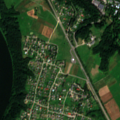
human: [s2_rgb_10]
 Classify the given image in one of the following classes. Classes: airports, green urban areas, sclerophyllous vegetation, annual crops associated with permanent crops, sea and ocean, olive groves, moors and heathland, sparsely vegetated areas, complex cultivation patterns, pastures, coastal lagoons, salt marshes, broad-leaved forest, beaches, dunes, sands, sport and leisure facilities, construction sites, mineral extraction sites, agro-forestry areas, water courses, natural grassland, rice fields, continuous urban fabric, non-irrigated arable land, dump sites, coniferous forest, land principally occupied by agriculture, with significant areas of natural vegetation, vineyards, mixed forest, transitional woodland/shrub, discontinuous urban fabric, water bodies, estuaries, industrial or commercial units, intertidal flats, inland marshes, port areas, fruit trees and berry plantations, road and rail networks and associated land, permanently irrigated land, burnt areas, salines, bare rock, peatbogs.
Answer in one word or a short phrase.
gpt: discontinuous urban fabric, pastures, complex cultivation patterns, mixed forest, water courses